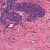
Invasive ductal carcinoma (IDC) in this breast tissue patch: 0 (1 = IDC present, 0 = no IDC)